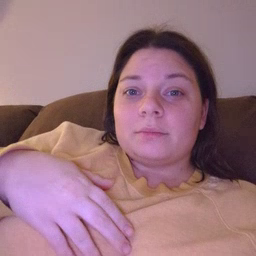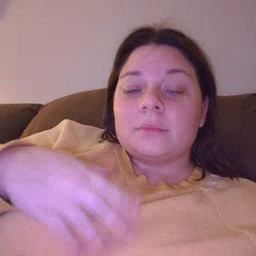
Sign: go